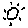
Label: sun